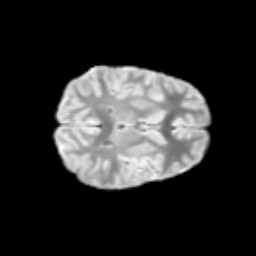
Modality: T2w
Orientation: axial
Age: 10
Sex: female
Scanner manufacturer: siemens
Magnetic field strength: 3 T
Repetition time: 3.8 s
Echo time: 0.07 s